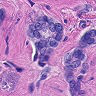
Metastatic tissue present: yes